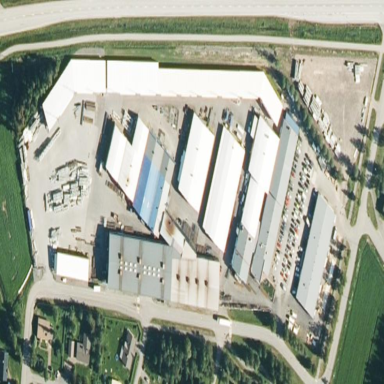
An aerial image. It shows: Industrial area.